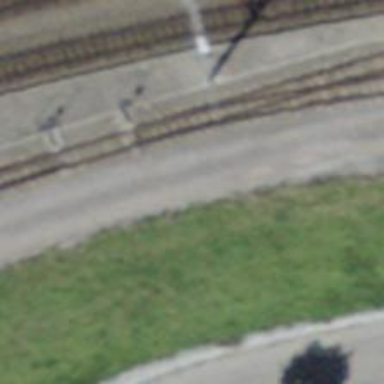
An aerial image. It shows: Railway switch.